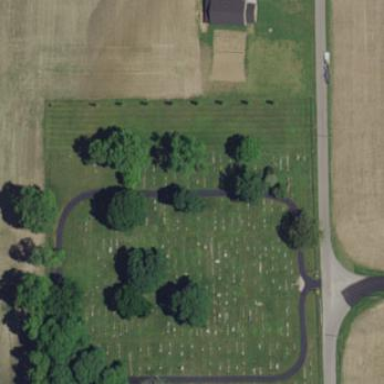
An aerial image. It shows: Cemetery.